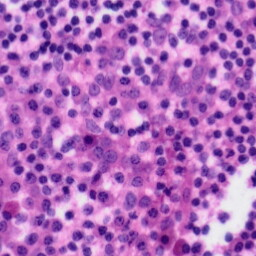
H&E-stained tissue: Tonsil